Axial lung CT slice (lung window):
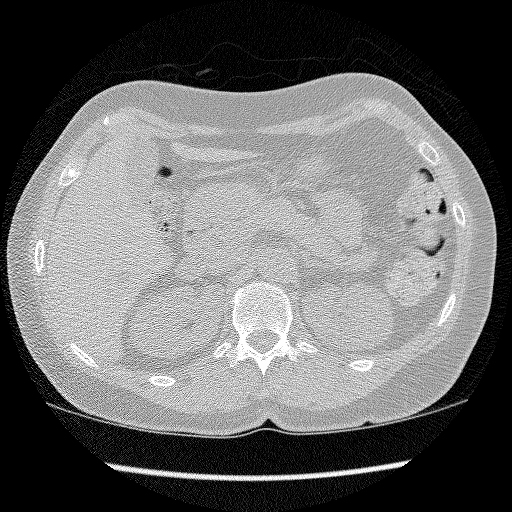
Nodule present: no